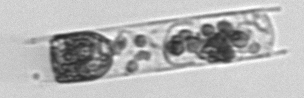
Label: Hemiaulus